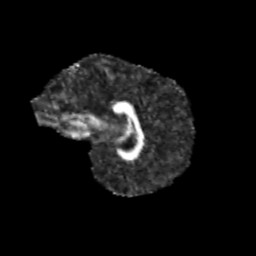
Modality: FA
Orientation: sagittal
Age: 12
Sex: female
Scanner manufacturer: siemens
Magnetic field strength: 3 T
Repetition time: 3.8 s
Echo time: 0.07 s